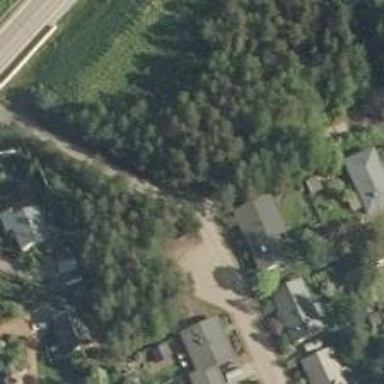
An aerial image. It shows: Cycleway.